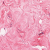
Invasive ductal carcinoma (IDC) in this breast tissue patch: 0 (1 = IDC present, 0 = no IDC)